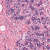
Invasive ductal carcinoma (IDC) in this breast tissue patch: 0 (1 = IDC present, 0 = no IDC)